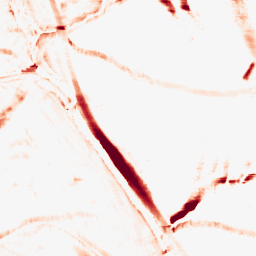
Category: morphological
Decomposition family: morphological_rect
Decomposition parameters: operation: opening
width: 20
height: 10
Upsampling method: cubic_mitchell
Upsampling parameters: scale: 4
Upsampling scale: 4